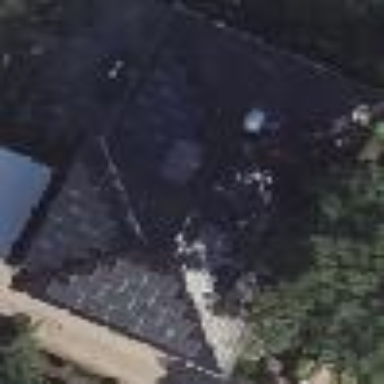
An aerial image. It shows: Detached building with hipped roof.